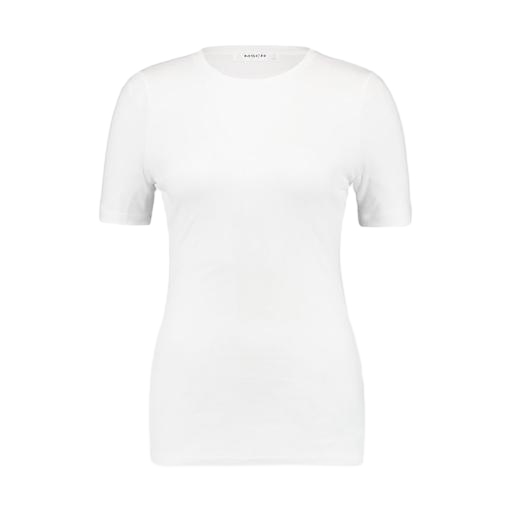
white pima t-shirt only macy, white pure tee shirt, slim fit t-shirt, white background